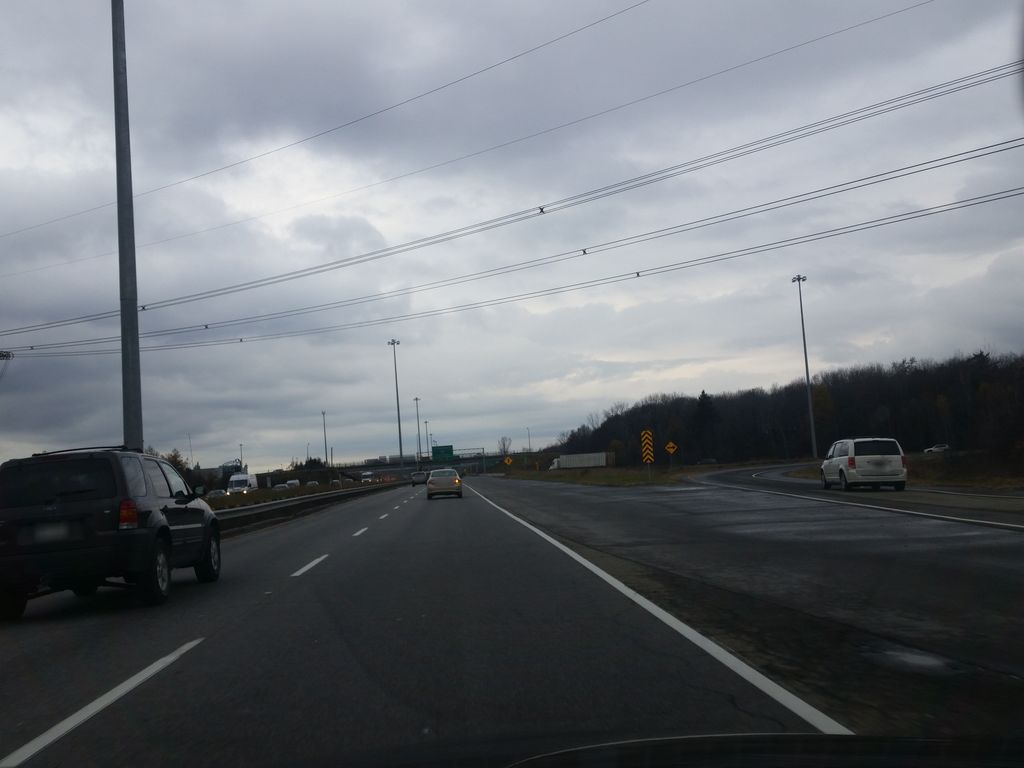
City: quebec_city